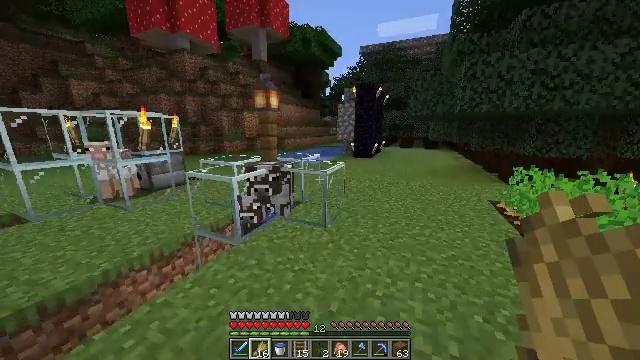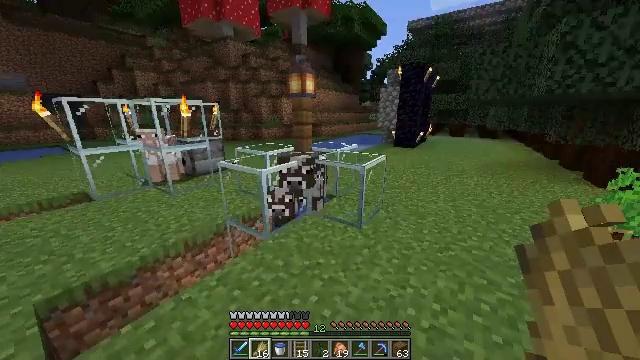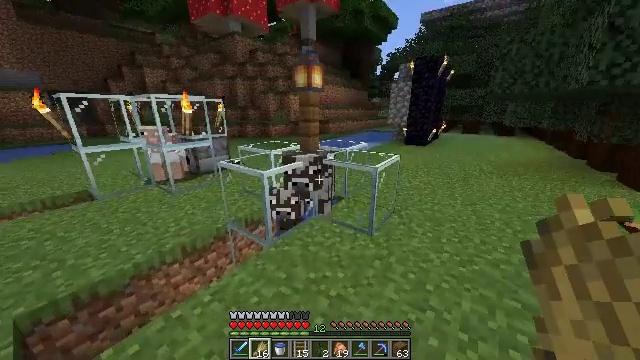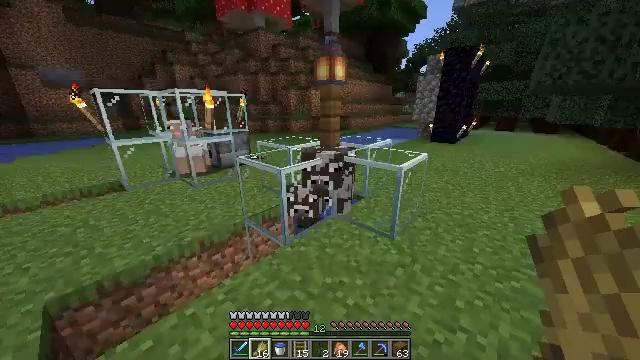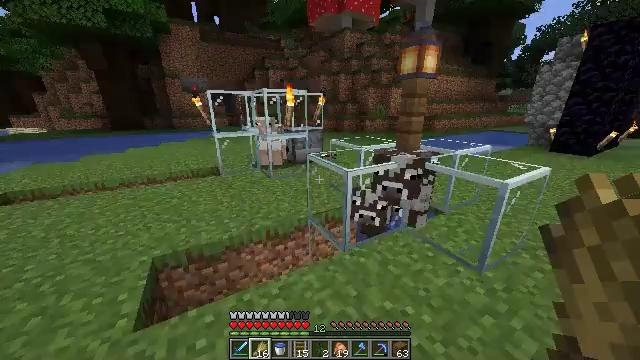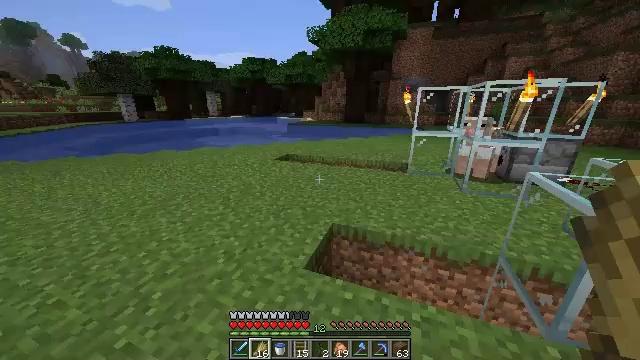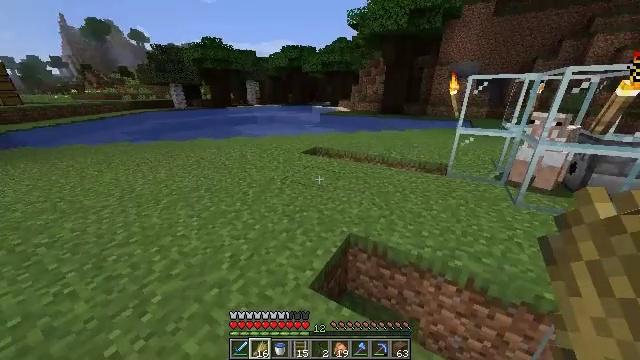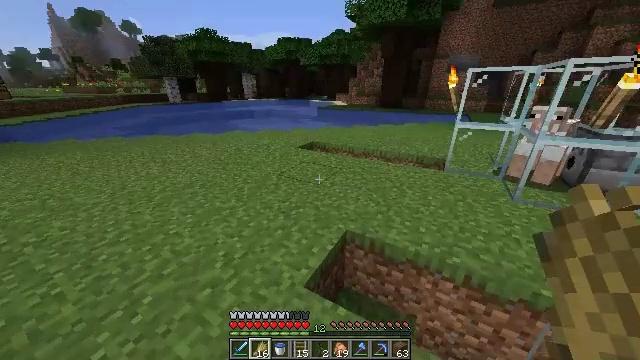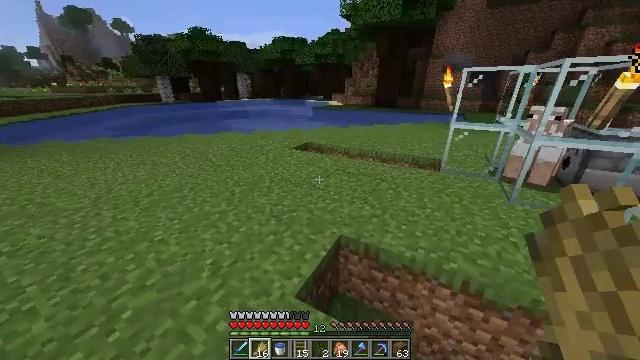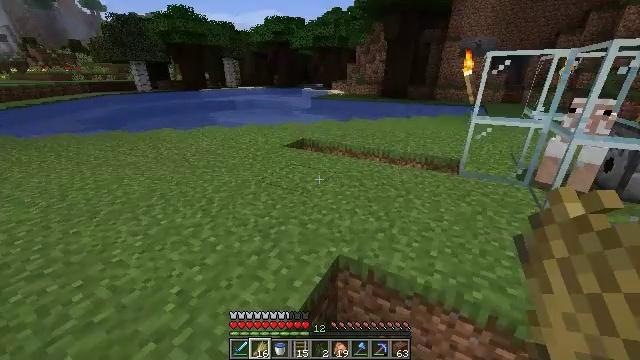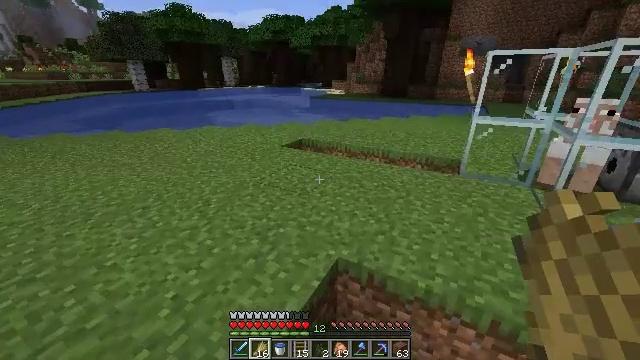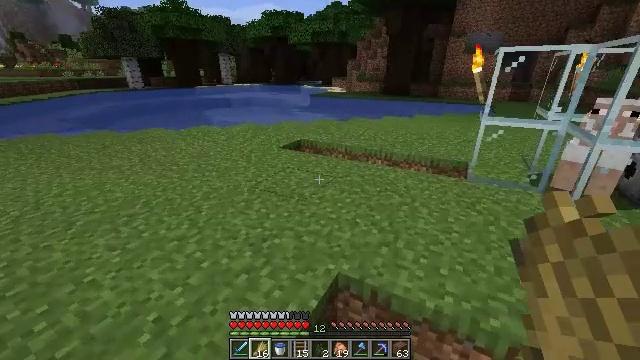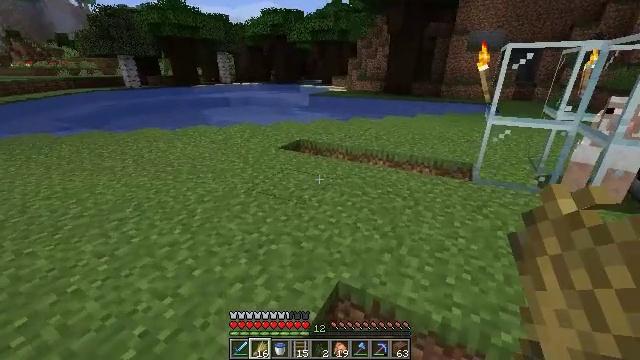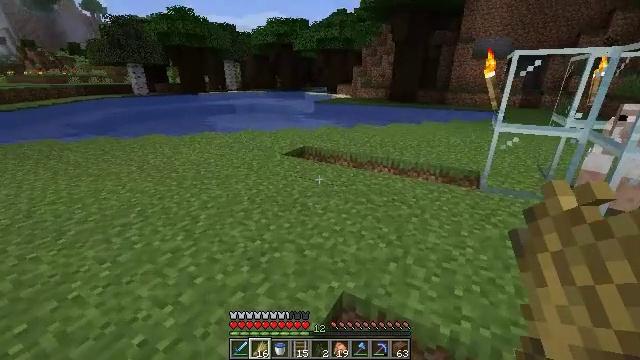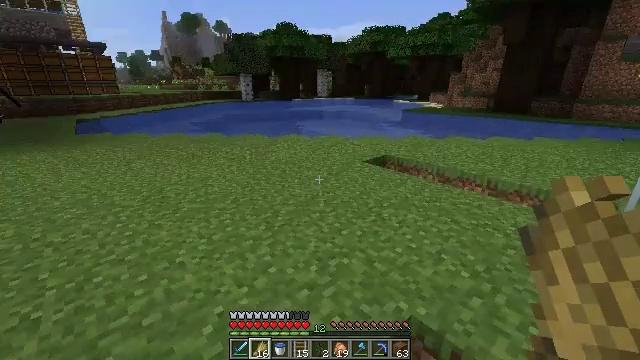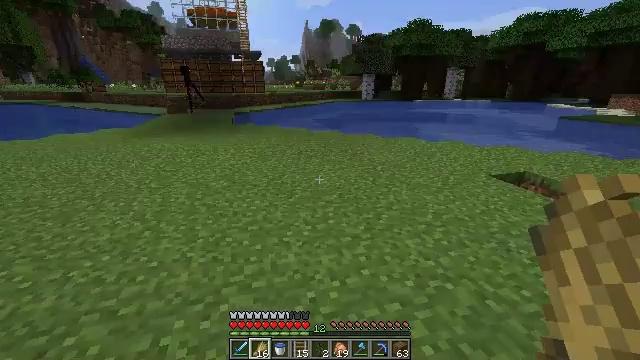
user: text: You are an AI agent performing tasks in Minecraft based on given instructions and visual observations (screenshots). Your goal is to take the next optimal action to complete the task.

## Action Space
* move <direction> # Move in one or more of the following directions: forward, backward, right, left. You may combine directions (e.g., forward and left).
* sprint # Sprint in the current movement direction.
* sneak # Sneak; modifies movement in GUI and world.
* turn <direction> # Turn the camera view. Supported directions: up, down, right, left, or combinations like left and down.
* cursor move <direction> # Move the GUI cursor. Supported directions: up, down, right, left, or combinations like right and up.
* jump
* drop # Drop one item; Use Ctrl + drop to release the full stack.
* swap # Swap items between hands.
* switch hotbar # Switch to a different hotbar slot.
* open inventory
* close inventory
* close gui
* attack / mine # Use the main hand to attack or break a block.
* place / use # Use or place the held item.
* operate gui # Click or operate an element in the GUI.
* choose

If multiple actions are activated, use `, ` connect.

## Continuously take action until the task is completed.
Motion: motion action
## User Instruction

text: Open the crafting table to make a piston.
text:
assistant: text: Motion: move forward, turn left and down
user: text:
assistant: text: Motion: move forward, turn left
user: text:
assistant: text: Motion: move forward, turn left and down
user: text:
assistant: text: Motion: move forward, turn left
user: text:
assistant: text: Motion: move forward, turn left
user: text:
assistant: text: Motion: move forward, turn left and down
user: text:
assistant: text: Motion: turn down
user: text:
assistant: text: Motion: turn right
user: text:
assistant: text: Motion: move forward
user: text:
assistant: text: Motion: move forward
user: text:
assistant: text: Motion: no_op
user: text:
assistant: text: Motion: no_op
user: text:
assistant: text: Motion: turn left and up
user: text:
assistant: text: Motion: turn left and up
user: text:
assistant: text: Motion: move forward, turn left
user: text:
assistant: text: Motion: move forward, turn left
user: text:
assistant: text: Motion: move forward, turn left
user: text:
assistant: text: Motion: move forward
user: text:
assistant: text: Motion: move forward, turn right and up
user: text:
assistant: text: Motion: move forward, sprint, turn right and up
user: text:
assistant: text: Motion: move forward, sprint, turn left and up
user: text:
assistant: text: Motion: move forward, sprint
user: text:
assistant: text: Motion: move forward, sprint
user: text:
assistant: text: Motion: move forward, turn right
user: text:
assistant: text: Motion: move forward
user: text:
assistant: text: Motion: move forward, sprint
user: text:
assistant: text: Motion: move forward, sprint, turn left
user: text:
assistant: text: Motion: move forward, sprint, turn left
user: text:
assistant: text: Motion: move forward, sprint
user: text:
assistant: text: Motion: move forward, turn left